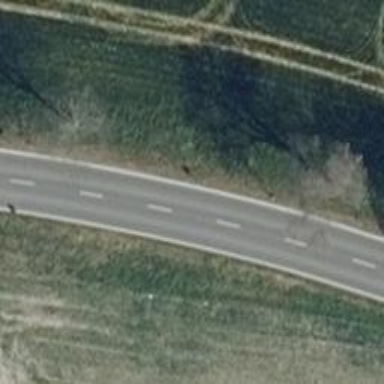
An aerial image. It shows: Secondary road with asphalt surface.